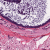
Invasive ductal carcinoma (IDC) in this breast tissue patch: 0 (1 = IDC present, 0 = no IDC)